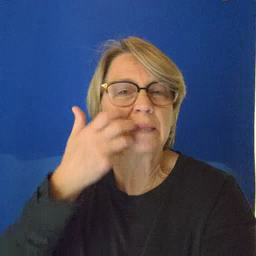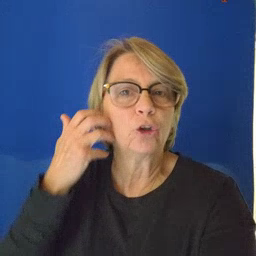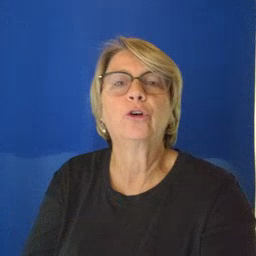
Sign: tiger